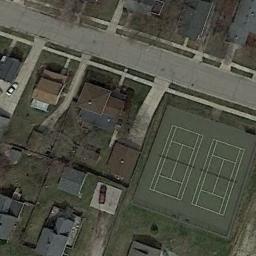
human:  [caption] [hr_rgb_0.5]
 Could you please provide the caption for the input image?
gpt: There are many different shapes and sizes of buildings next to the tennis courts .

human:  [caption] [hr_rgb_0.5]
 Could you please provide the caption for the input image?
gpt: Next to the tennis court are residential areas and roads .

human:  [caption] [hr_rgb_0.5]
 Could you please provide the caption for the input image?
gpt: There are many people playing on different tennis courts .

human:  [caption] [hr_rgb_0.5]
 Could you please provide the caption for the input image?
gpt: The tennis court is on the grass next to some buildings .

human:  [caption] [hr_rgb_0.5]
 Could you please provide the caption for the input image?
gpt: There are some buildings and green lawns beside the tennis court .